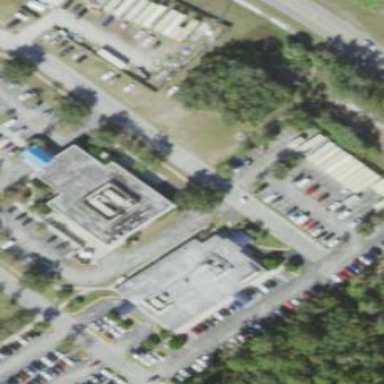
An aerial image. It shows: Hospital building.